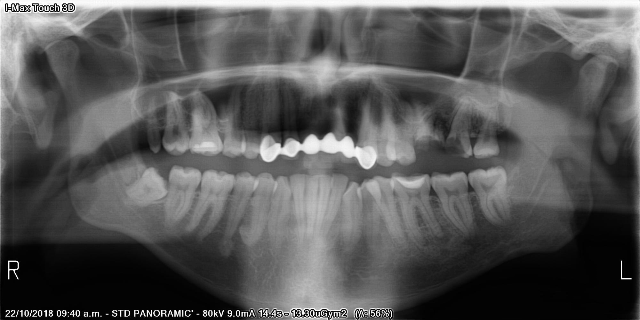
adult